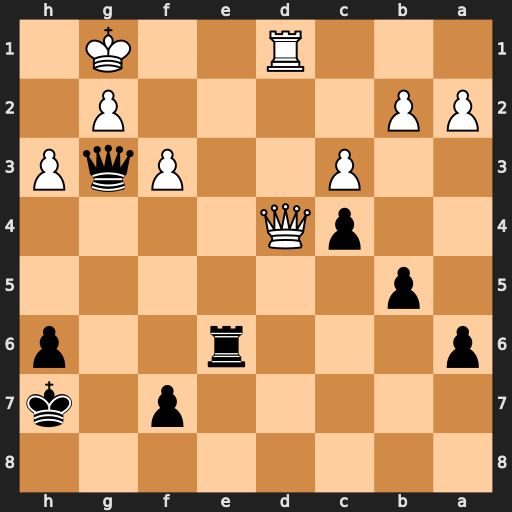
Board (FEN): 8/5p1k/p3r2p/1p6/2pQ4/2P2PqP/PP4P1/3R2K1
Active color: b
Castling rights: -
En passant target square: -
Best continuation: Re2 Qe4+ Rxe4